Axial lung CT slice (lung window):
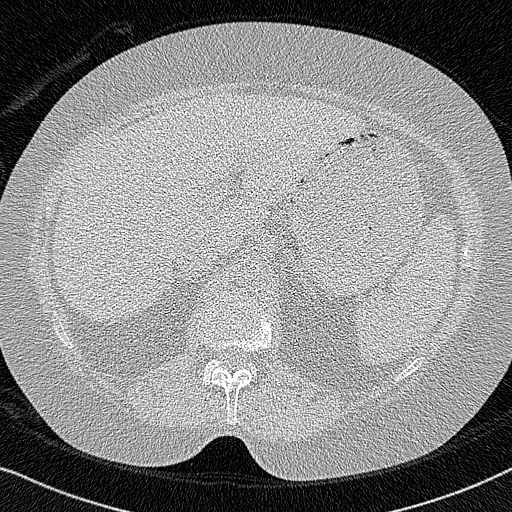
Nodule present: no